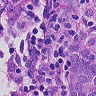
Metastatic tissue present: yes